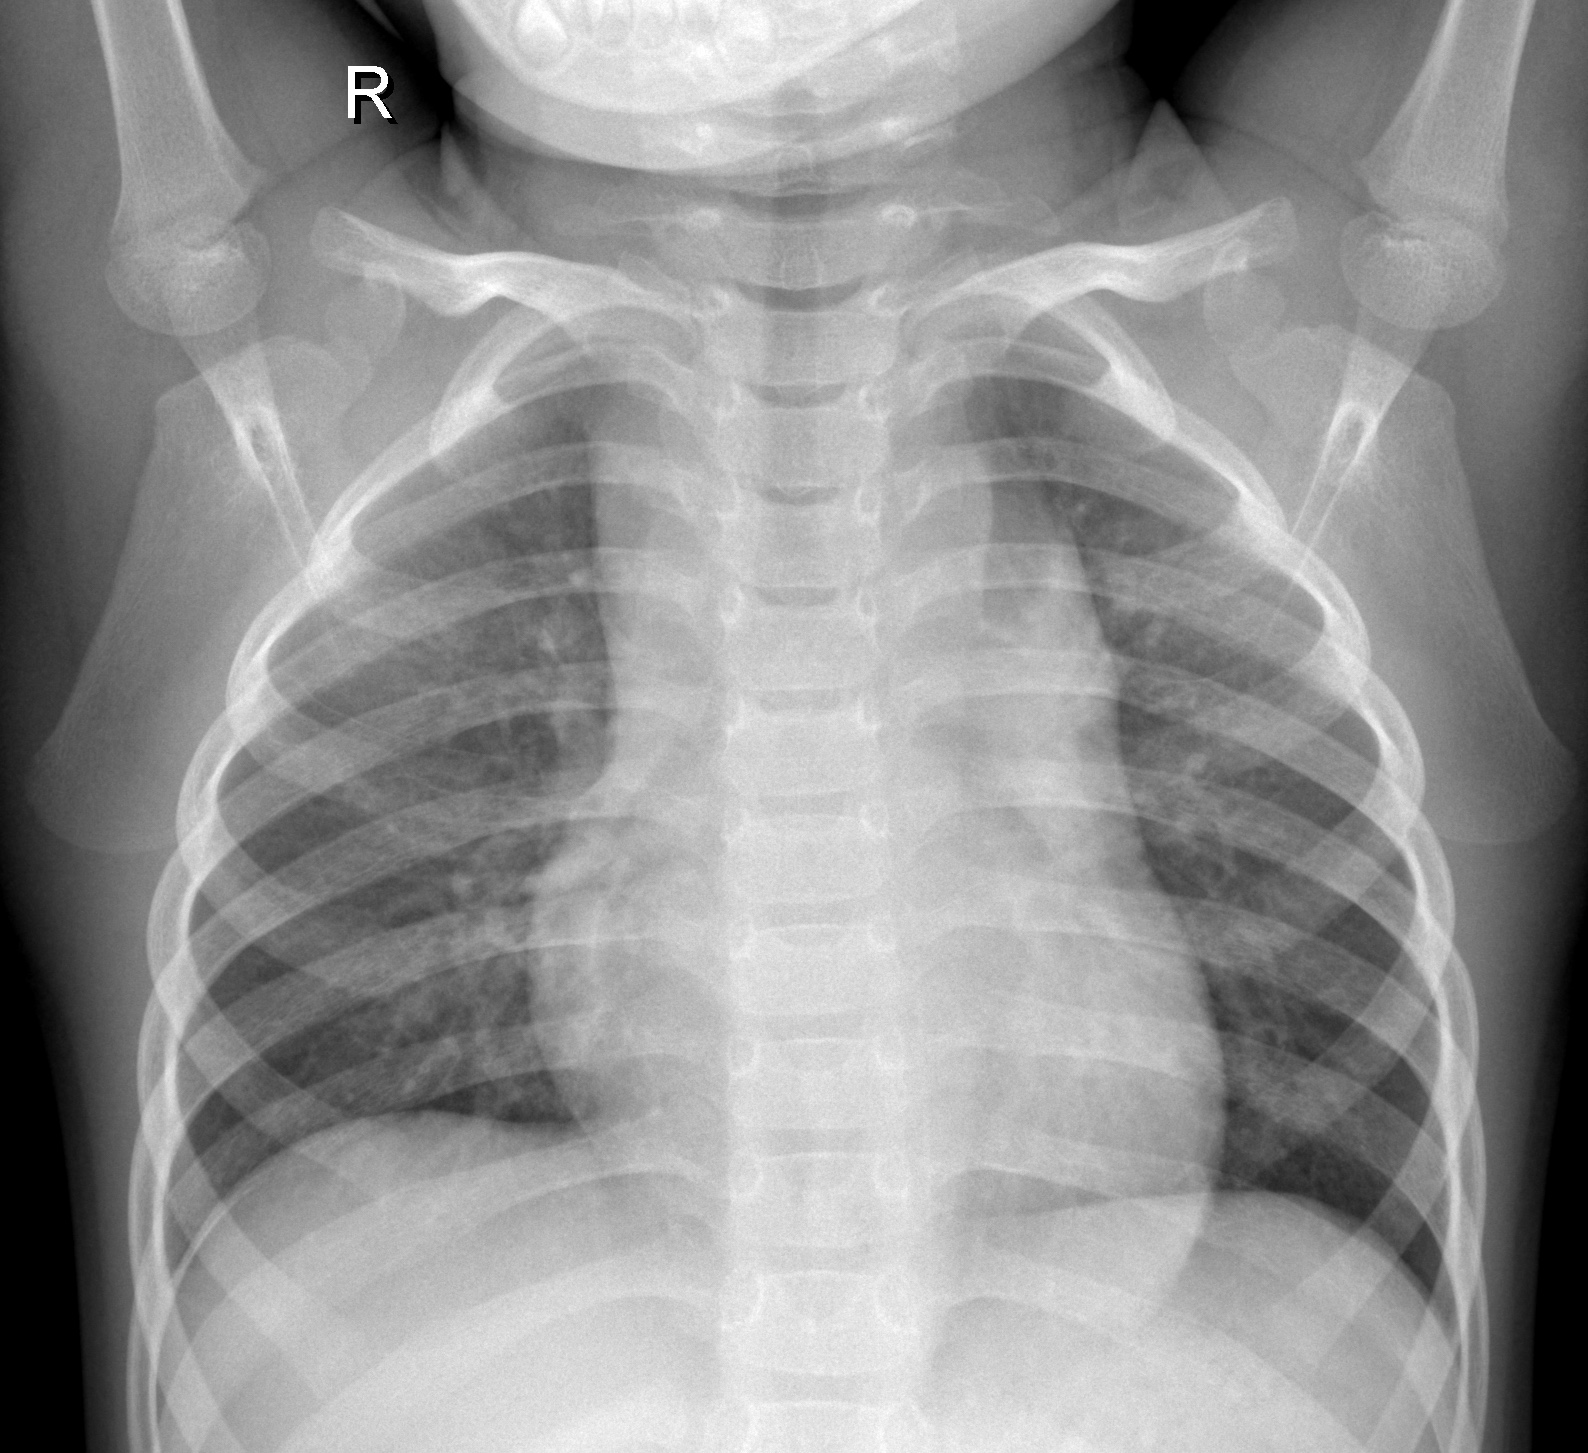
Diagnosis: NORMAL